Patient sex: F
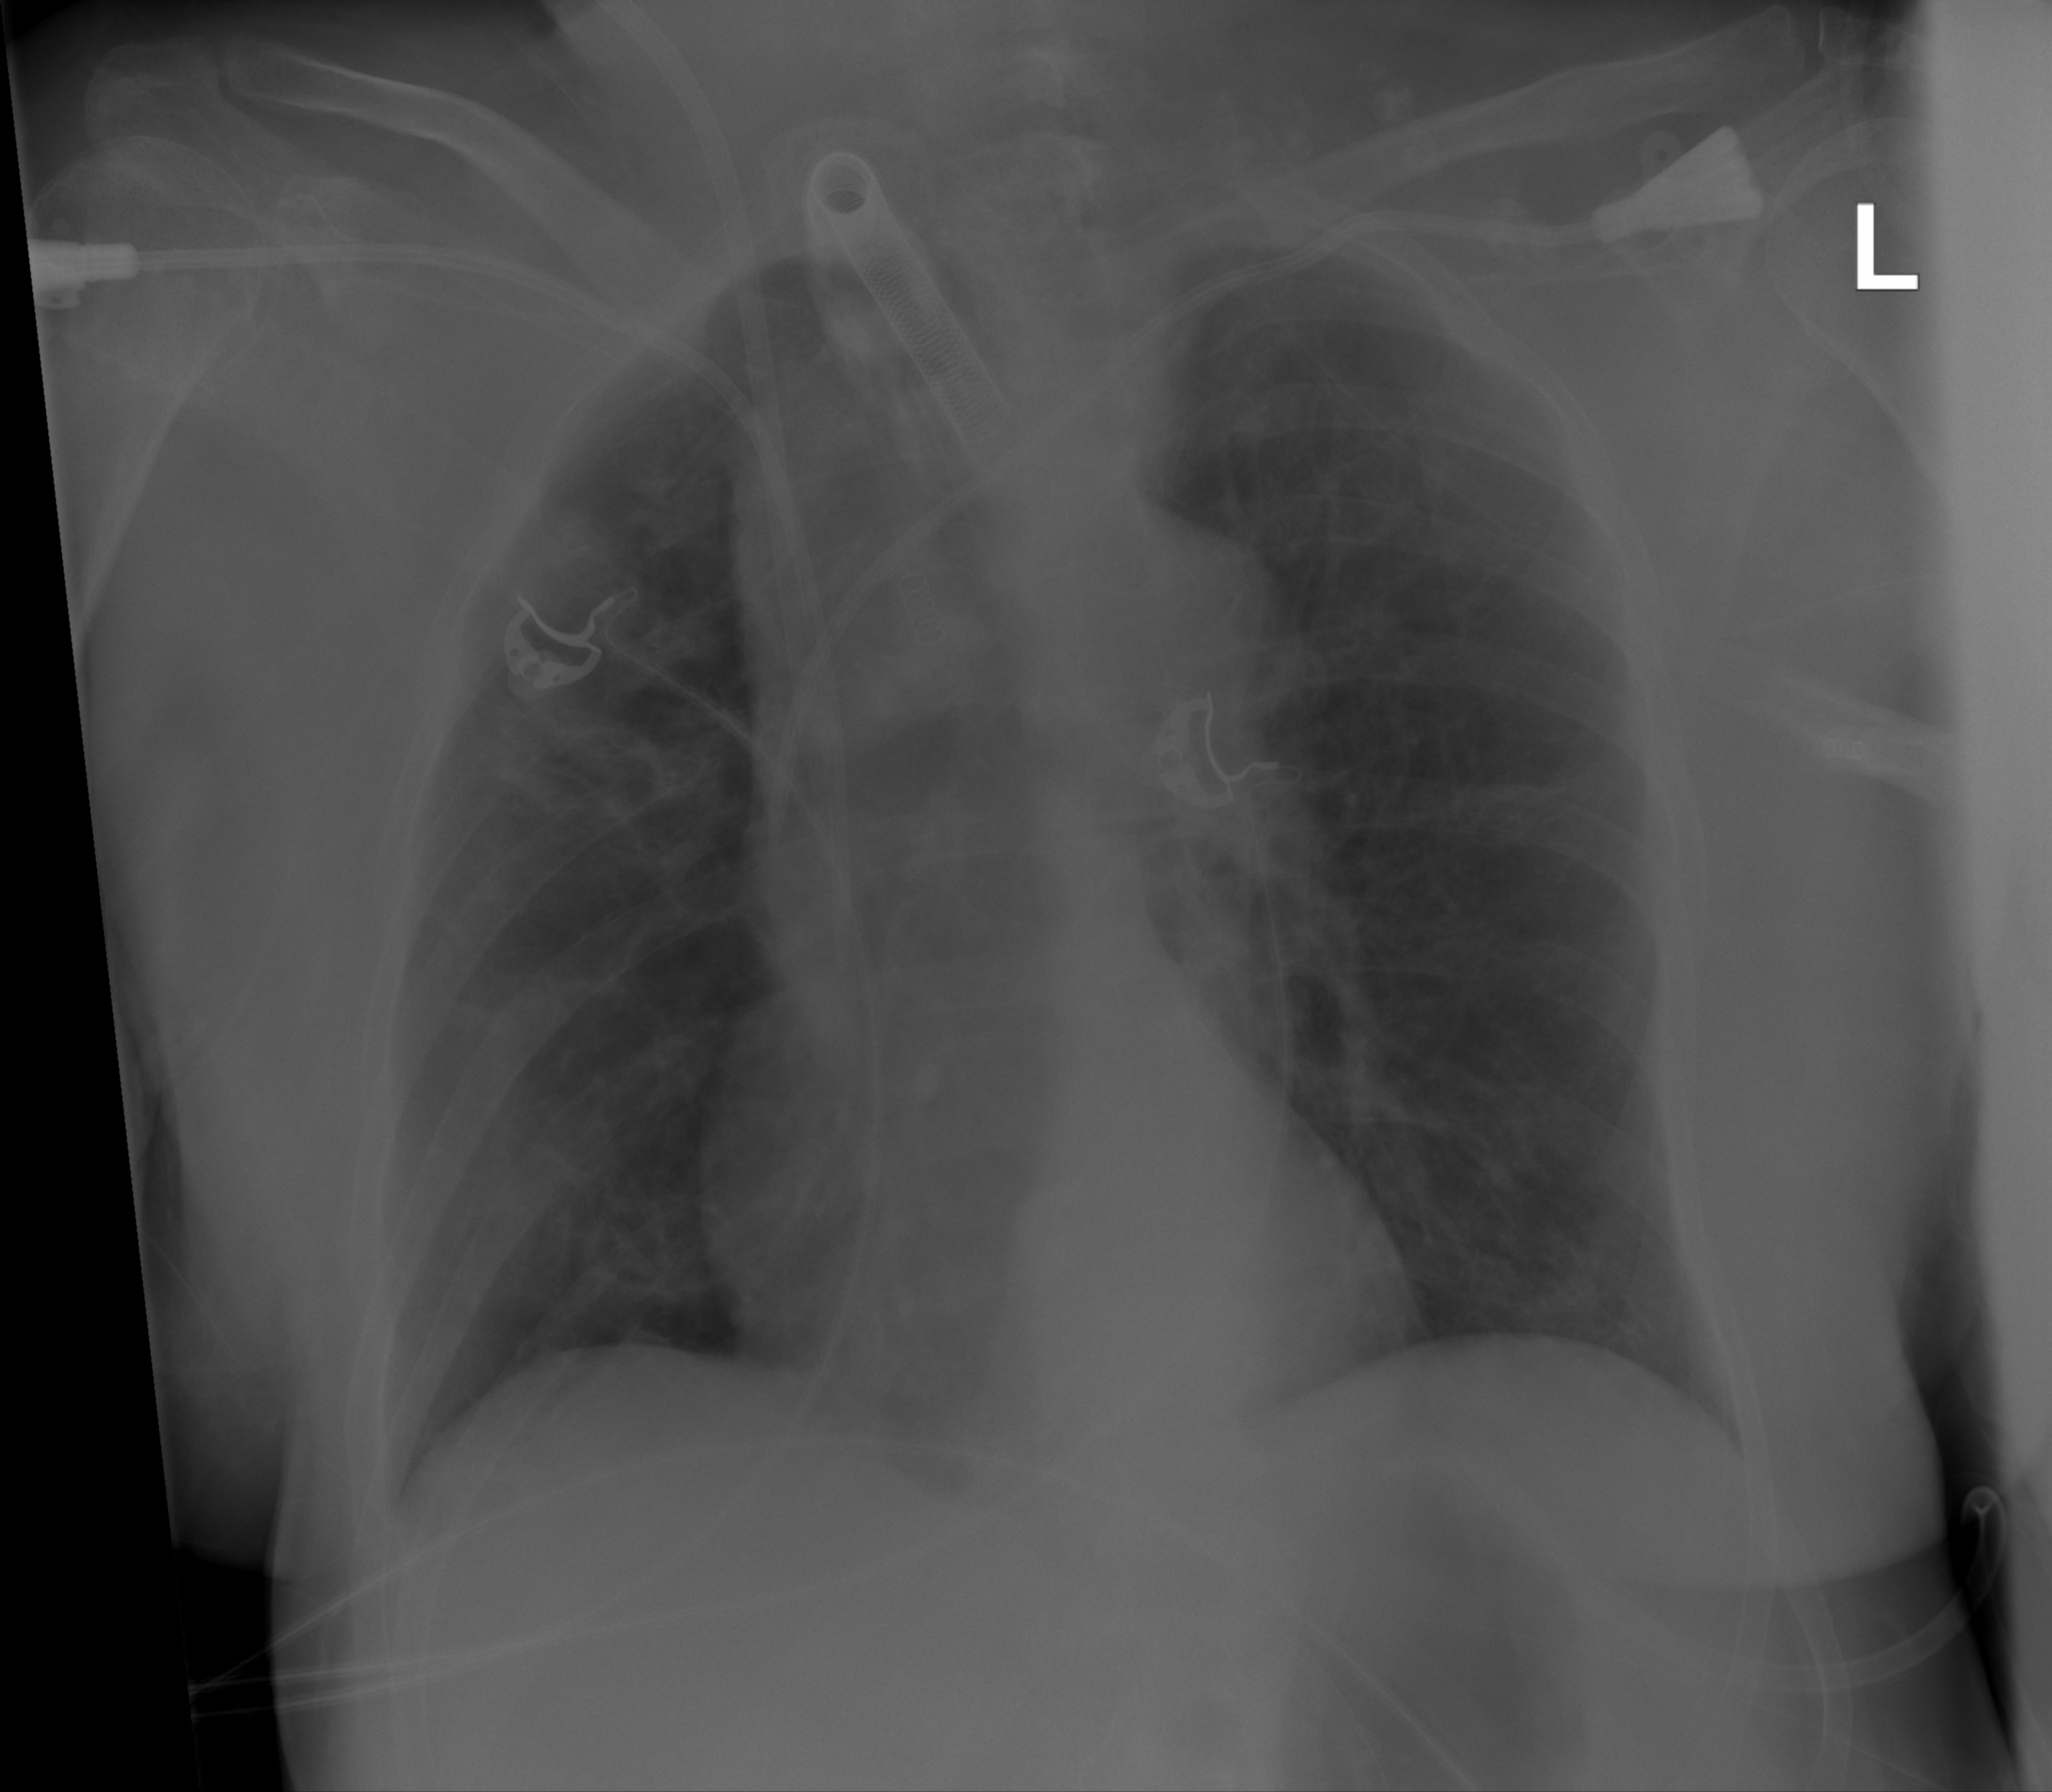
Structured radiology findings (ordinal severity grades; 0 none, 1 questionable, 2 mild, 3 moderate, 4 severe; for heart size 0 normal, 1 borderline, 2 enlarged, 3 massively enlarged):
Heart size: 0
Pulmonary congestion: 0
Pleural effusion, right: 0
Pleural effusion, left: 0
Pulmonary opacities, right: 2
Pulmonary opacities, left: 0
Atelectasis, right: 2
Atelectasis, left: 0